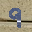
Label: 9